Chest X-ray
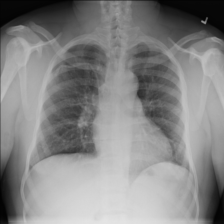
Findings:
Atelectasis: negative
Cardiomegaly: negative
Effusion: negative
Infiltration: negative
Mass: negative
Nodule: negative
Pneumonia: negative
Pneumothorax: negative
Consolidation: negative
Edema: negative
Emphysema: negative
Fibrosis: negative
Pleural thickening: negative
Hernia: negative